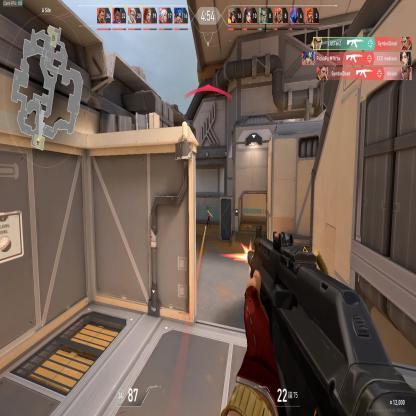
Label: enemy